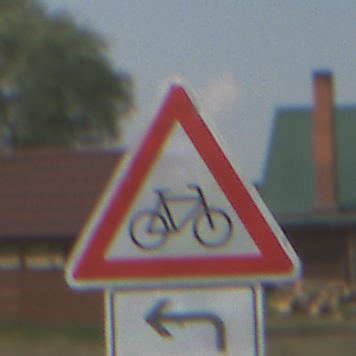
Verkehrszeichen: RadverkehrLinks
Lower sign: RichtungsangabeDurchPfeile2
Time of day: MorningAfternoon
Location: Outdoor (Nature)
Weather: PartlyCloudy
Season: NotSpecified
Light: Natural